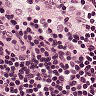
Metastatic tissue present: no